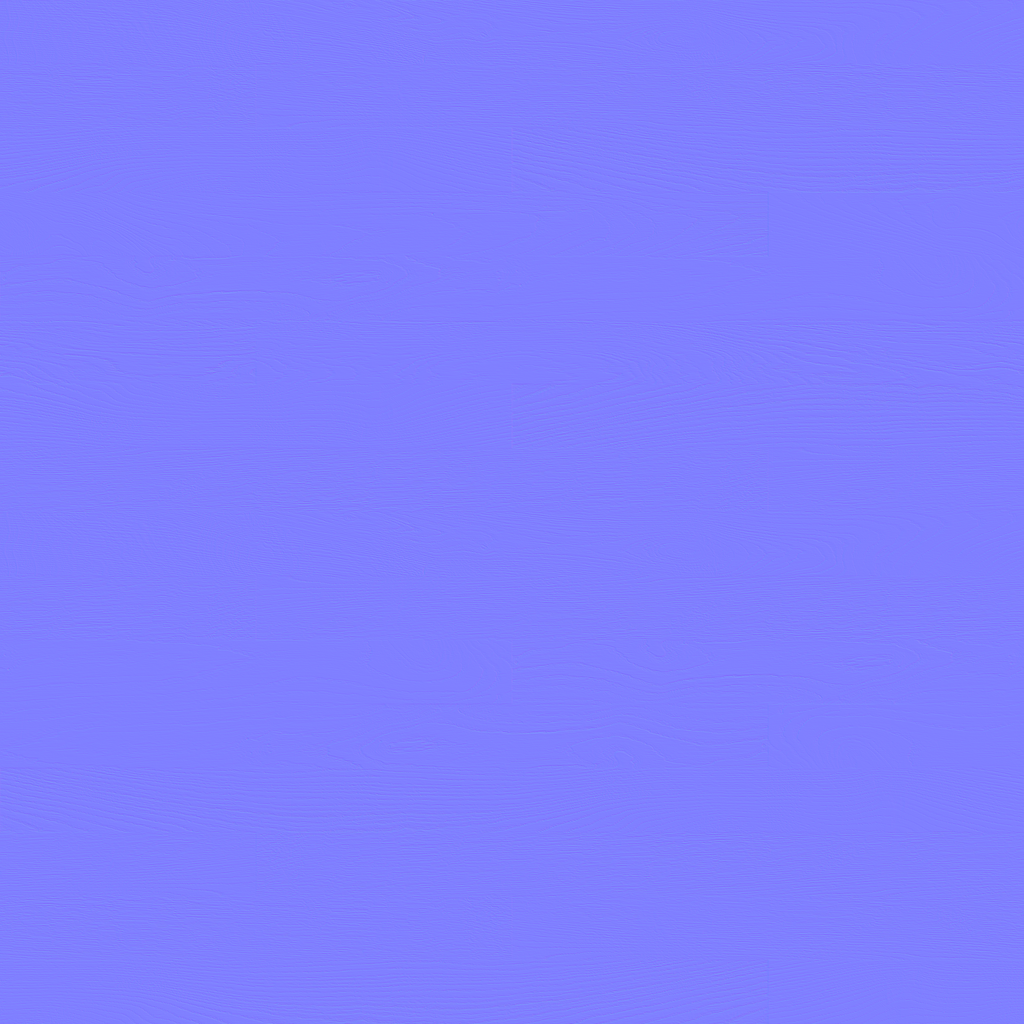
Texture map type: NormalGL